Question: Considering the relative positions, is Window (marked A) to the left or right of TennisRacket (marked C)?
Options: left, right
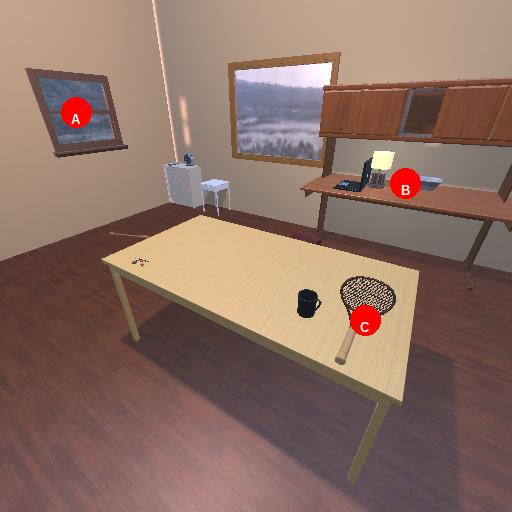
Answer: left